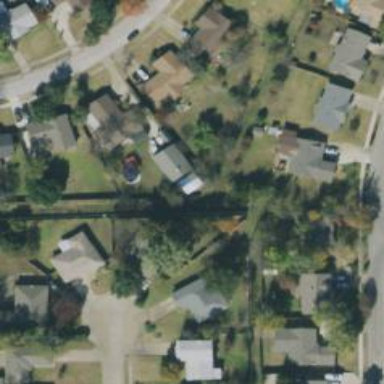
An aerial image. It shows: Alley classified as service road.